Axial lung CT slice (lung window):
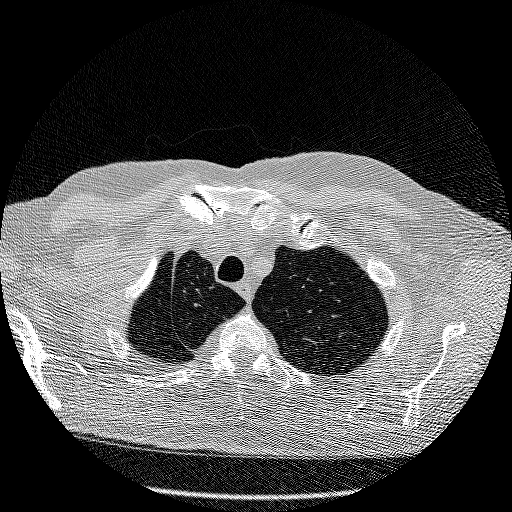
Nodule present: no